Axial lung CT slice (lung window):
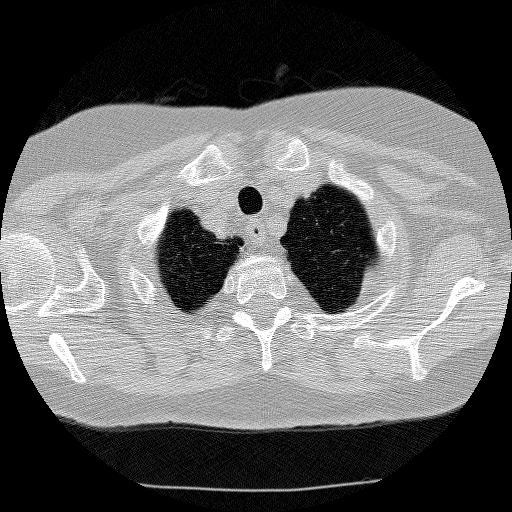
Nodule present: no